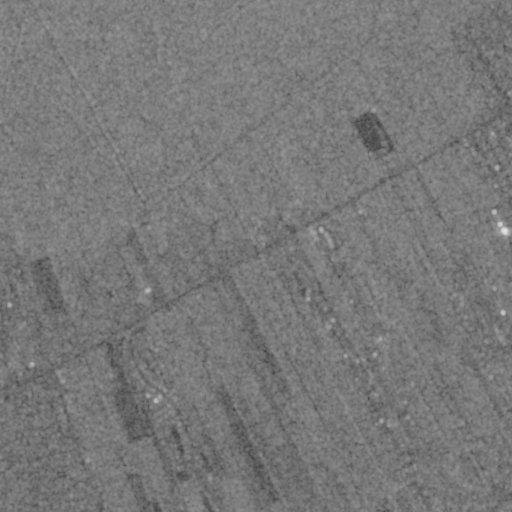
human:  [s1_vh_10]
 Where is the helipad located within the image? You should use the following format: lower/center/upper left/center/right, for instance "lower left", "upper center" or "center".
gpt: The helipad is located in the center right of the image.
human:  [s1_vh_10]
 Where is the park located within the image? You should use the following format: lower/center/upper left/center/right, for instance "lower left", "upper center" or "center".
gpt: The park is located in the lower right of the image.
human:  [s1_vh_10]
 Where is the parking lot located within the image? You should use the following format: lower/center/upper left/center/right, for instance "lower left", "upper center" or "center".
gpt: The parking lot is located in the lower left of the image.
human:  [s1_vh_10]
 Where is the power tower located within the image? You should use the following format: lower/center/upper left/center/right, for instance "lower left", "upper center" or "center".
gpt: The power tower is located in the upper left of the image.
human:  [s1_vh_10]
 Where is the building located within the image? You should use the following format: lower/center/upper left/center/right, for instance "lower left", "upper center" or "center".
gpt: The building is located in the lower left of the image.
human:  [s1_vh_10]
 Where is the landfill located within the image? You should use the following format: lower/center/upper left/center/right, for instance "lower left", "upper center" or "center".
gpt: There is no landfill in the image.

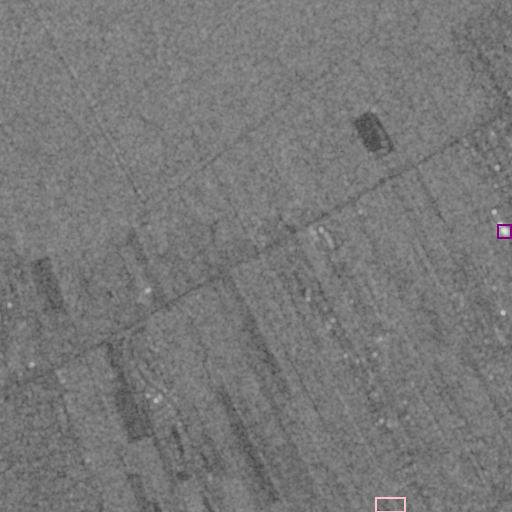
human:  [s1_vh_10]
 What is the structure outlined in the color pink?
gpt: The structure outlined in pink is a park.
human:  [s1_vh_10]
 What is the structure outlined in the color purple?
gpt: The structure outlined in purple is a building.
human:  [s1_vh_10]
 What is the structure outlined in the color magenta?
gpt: There is no magenta outline.